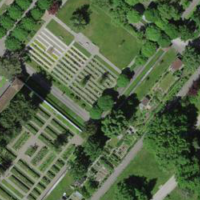
EUNIS habitat code: 53
Species observed at this site:
Carcharodus alceae
Cyanistes caeruleus
Fagus sylvatica